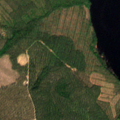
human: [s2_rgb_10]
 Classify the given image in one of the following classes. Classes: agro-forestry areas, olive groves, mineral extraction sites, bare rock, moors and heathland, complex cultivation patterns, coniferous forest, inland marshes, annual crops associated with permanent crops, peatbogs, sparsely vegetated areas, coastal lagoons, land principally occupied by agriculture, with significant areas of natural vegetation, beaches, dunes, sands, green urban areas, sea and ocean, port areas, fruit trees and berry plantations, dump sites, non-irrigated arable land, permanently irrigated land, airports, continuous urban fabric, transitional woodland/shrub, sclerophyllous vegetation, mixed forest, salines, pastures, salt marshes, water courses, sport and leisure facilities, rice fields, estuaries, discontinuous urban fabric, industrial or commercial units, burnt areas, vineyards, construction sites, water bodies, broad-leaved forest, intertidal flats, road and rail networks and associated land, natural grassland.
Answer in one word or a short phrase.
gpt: coniferous forest, water bodies